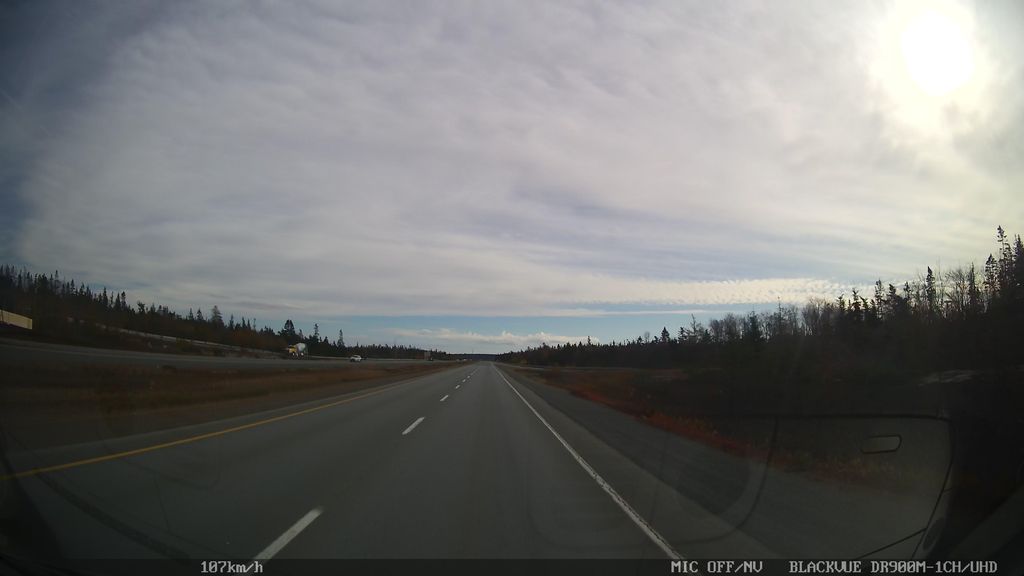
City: halifax